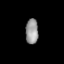
Tissue: lung
Cell type: Epithelial cells
Senescence score: 0.2043
Nuclear area (px): 313
Mean DAPI intensity: 149.856